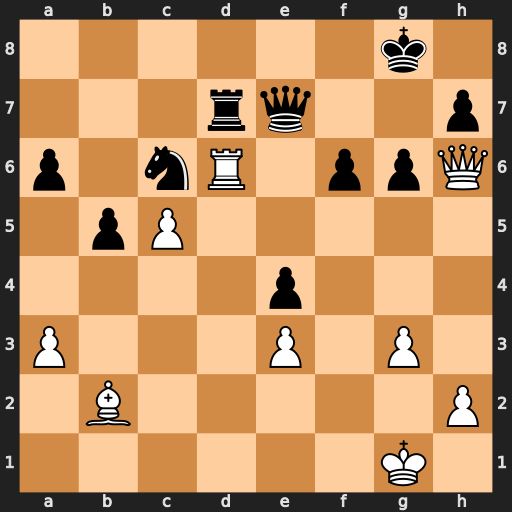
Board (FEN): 6k1/3rq2p/p1nR1ppQ/1pP5/4p3/P3P1P1/1B5P/6K1
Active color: w
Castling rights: -
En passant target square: -
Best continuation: Bxf6 Rxd6 Bxe7